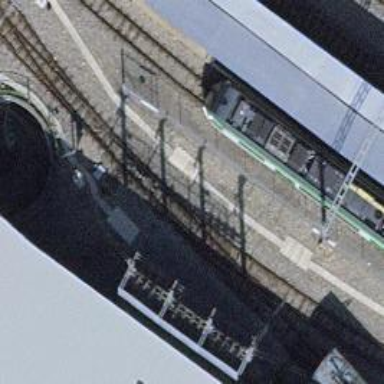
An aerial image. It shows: Narrow-gauge railway yard with one track. The yard is electrified with contact line.